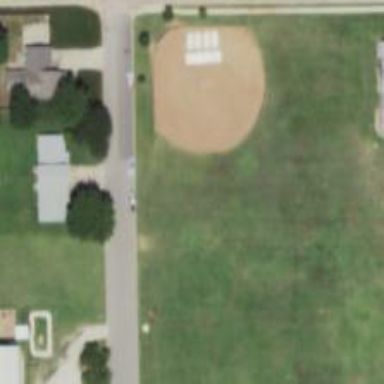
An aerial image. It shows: Baseball pitch for leisure land activities.